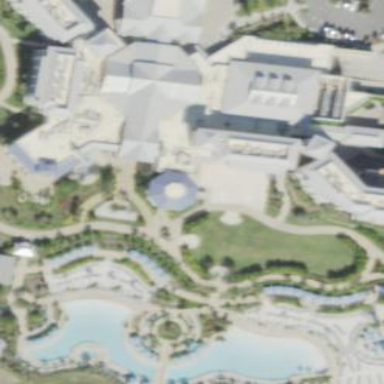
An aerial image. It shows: Resort located in leisure land.